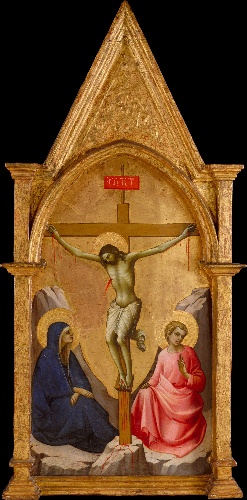
Title: The Crucified Christ between the Virgin and Saint John the Evangelist
Artist: Lorenzo Monaco (Piero di Giovanni)
Artist bio: Italian, Florence (?) ca. 1370–1425 Florence (?)
Date: ca. 1406
Object type: Painting
Classification: Paintings
Medium: Tempera on wood, gold ground
Dimensions: Overall, including gable, 33 5/8 x 14 1/2 in. (85.4 x 36.8 cm)
Department: Robert Lehman Collection
Credit line: Robert Lehman Collection, 1975
Accession year: 1975
Repository: Metropolitan Museum of Art, New York, NY
Tags: Christ|Virgin Mary|Saint John the Evangelist|Crucifixion